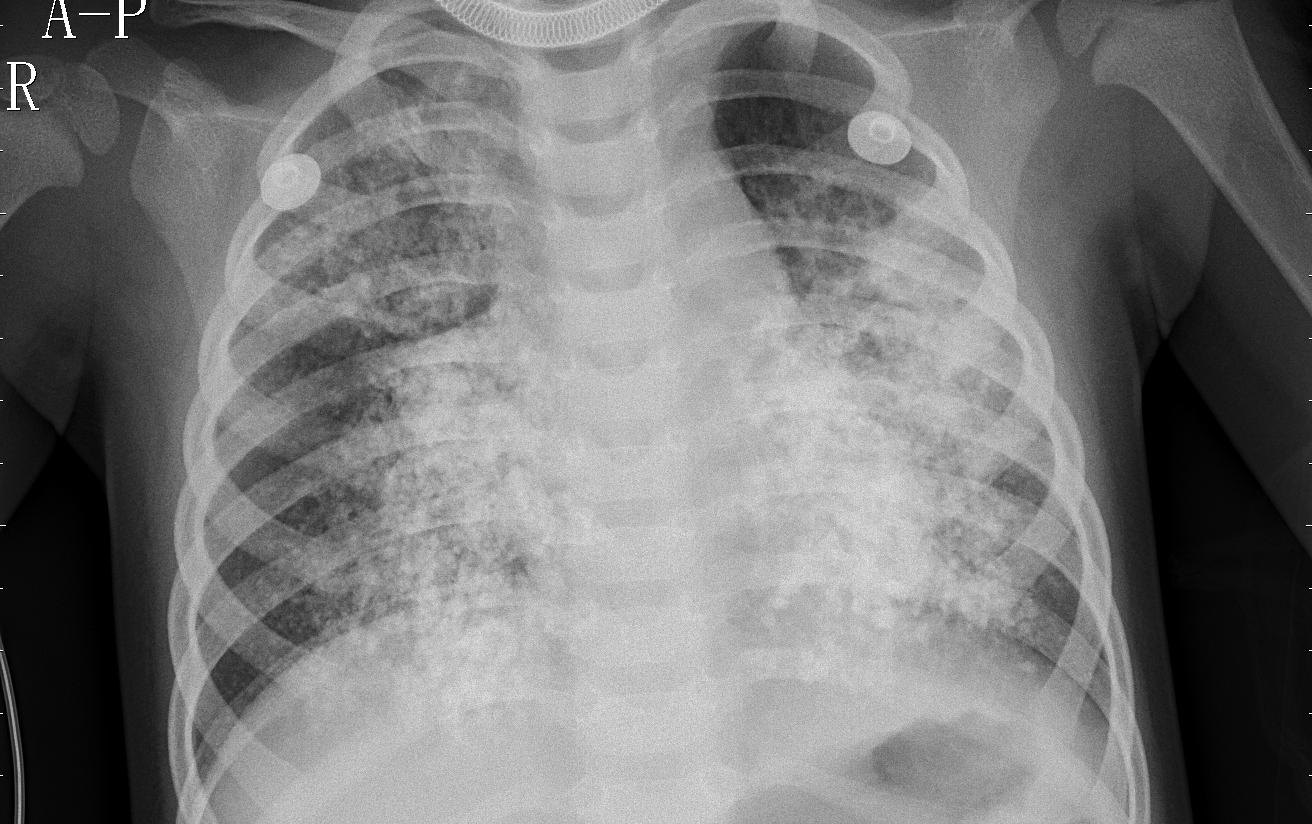
Diagnosis: PNEUMONIA